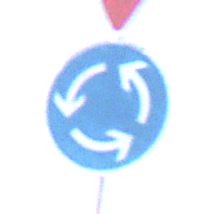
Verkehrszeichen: Kreisverkehr
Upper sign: VorfahrtGewaehren
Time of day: SunriseSunset
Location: Outdoor (Nature)
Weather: PartlyCloudy
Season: NotSpecified
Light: Natural